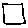
Label: square